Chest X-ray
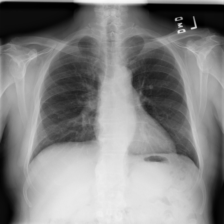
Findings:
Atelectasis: negative
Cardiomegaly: negative
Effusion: negative
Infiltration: negative
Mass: negative
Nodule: negative
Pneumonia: negative
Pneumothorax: negative
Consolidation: negative
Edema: negative
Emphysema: negative
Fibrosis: negative
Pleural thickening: positive
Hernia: negative